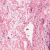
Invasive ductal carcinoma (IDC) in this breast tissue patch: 0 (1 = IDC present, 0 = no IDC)